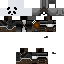
A female animal skin with dark skin, wearing brown helmet dressed in a black robe top and brown pants, featuring a closed mouth.